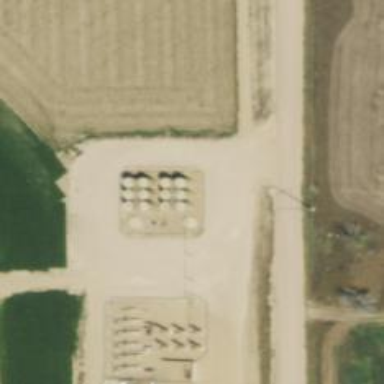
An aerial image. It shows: Storage tank with man-made structure.